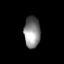
Tissue: lung
Cell type: Endothelial cells
Senescence score: 0.5981
Nuclear area (px): 493
Mean DAPI intensity: 134.438